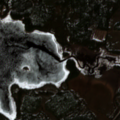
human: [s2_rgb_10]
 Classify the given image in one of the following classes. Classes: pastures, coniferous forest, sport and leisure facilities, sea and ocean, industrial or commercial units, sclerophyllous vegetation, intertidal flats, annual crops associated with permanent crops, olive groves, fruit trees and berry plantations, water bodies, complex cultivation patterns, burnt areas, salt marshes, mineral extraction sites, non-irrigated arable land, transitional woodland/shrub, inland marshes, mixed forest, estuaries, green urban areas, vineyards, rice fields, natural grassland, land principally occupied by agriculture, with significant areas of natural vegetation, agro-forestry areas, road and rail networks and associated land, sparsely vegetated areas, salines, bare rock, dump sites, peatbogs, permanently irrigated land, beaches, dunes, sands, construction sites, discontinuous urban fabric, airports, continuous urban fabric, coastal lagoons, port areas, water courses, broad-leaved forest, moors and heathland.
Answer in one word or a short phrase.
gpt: coniferous forest, mixed forest, transitional woodland/shrub, water bodies